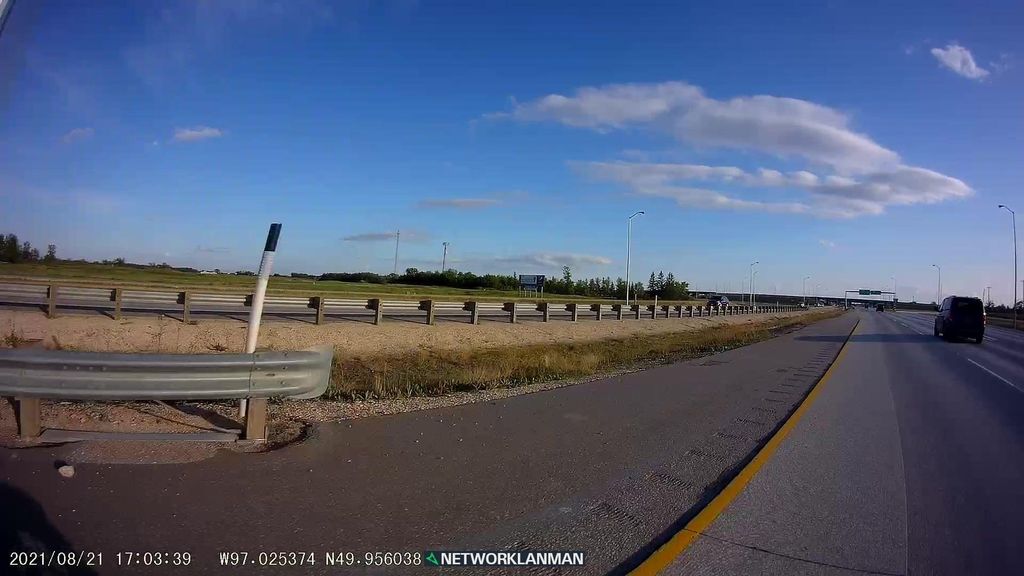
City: winnipeg